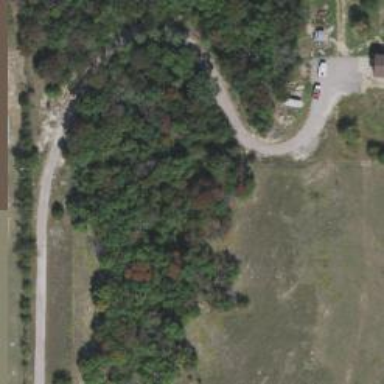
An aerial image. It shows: Driveway leading to service road.